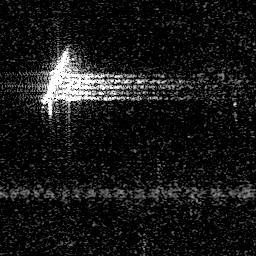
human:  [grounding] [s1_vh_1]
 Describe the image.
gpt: In the satellite image, there is  <ref>1 medium ship </ref> <box>[[15, 24, 28, 41, 0]]</box> located at left.